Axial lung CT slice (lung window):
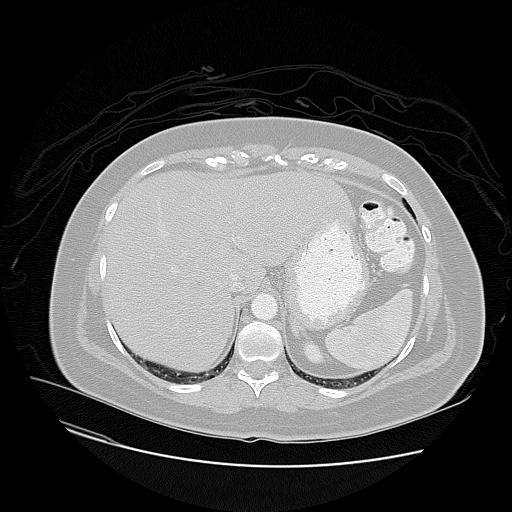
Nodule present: no